Question: Hi i need to apply color transition for textview and then move to next screen. What i have tried is I tried with static color in textview using spannable string, but I couldn't apply dynamic color transition moving on textview. Here is what I have tried.
'''
public class AppActivity extends Activity {
@Override
protected void onCreate(Bundle savedInstanceState) {
super.onCreate(savedInstanceState);
setContentView(R.layout.main);
TextView tv = (TextView) findViewById(R.id.text);
Spannable text = new SpannableStringBuilder("Loading..");
setSpan(tv, text);
tv.setText(text);
}
private void setSpan(TextView tv, Spannable text) {
int blueColor = 0xff0000ff;
int redColor = 0xffff0000;
ForegroundColorSpan blue = new ForegroundColorSpan(blueColor);
ForegroundColorSpan red = new ForegroundColorSpan(redColor);
HalfColorApply o = new HalfColorApply("o", tv, blueColor, redColor);
text.setSpan(blue, 0, 1, 0);
text.setSpan(o, 1, 2, 0);
text.setSpan(red, 2, text.length(), 0);
}
class HalfColorApply extends DynamicDrawableSpan {
private final static String TAG = "DrawableSpanTest";
Picture mPicture;
public HalfColorApply(String text, TextView tv, int c0, int c1) {
super(ALIGN_BASELINE);
mPicture = new Picture();
TextPaint p = tv.getPaint();
Rect bounds = new Rect();
p.getTextBounds(text, 0, text.length(), bounds);
float width = p.measureText(text);
float height = bounds.height();
float y = height;
Canvas c = mPicture.beginRecording((int) width, (int) height);
c.save(Canvas.CLIP_SAVE_FLAG);
// c.drawColor(0x[masked]);
p = new TextPaint(p);
p.setColor(c0);
c.clipRect(0, 0, width / 2, height, Region.Op.REPLACE);
c.drawText(text, 0, y, p);
p.setColor(c1);
c.clipRect(width / 2, 0, width, height, Region.Op.REPLACE);
c.drawText(text, 0, y, p);
c.restore();
mPicture.endRecording();
}
@Override
public Drawable getDrawable() {
PictureDrawable d = new PictureDrawable(mPicture);
d.setBounds(0, 0, mPicture.getWidth(), mPicture.getHeight());
return d;
}
}
}
'''
Here is screenshot where I applied at one particular text in fixed. I need to make color transition to move on textview.
Thanks in advance.

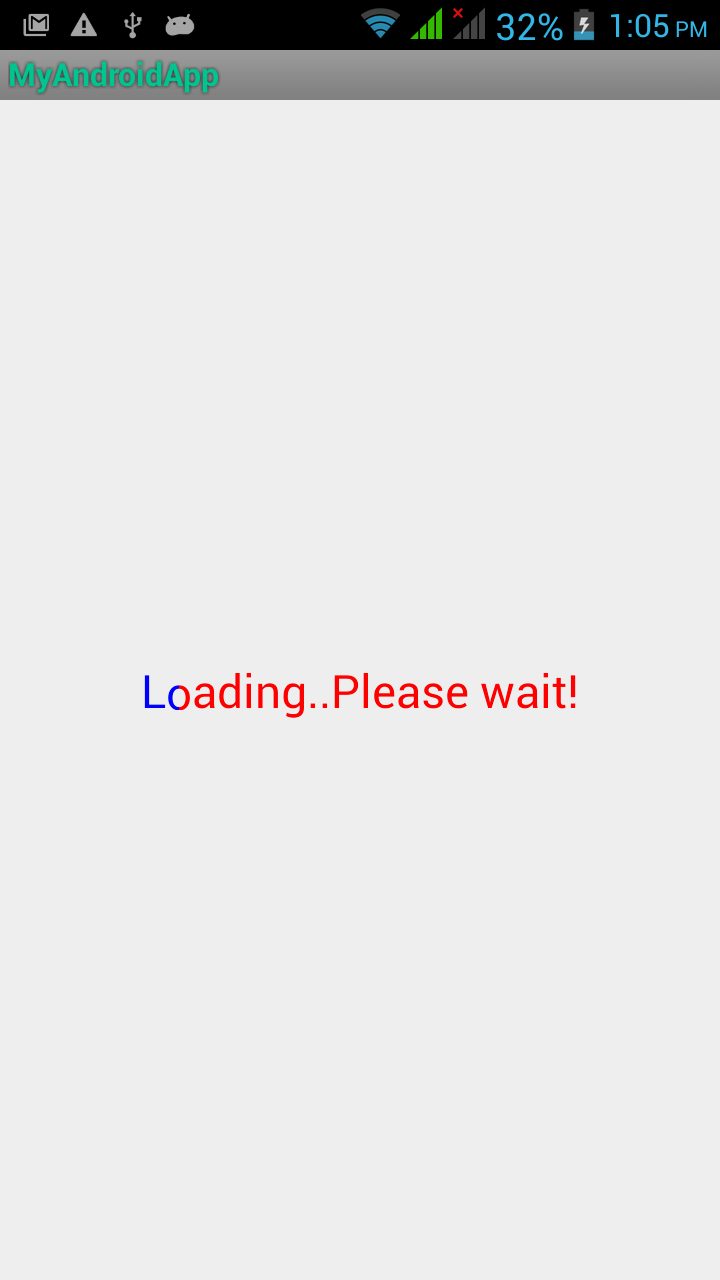
Answer: Found solution.
'''
public class SplashActivity extends Activity {
private TextView textView;
private Handler handler;
private long startTime, currentTime, finishedTime = 0L;
private int duration = 22000 / 4;// 1 character is equal to 1 second. if want to
// reduce. can use as divide
// by 2,4,8
private int endTime = 0;
@Override
protected void onCreate(Bundle savedInstanceState) {
super.onCreate(savedInstanceState);
this.requestWindowFeature(Window.FEATURE_NO_TITLE);
setContentView(R.layout.test);
textView = (TextView) findViewById(R.id.textView1);
textView.setText("Loading.Please wait...");// length of string is 22
handler = new Handler();
startTime = Long.valueOf(System.currentTimeMillis());
currentTime = startTime;
handler.postDelayed(new Runnable() {
@Override
public void run() {
currentTime = Long.valueOf(System.currentTimeMillis());
finishedTime = Long.valueOf(currentTime)
- Long.valueOf(startTime);
if (finishedTime >= duration + 30) {
Toast.makeText(SplashActivity.this, "Move to next screen",
Toast.LENGTH_LONG).show();
} else {
endTime = (int) (finishedTime / 250);// divide this by
// 1000,500,250,125
Spannable spannableString = new SpannableString(textView
.getText());
spannableString.setSpan(new ForegroundColorSpan(
Color.YELLOW), 0, endTime,
Spannable.SPAN_EXCLUSIVE_EXCLUSIVE);
textView.setText(spannableString);
handler.postDelayed(this, 10);
}
}
}, 10);
}
'''
}